Field crop: tomato
Growth stage: 1
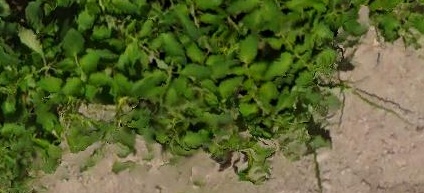
Species: tomato